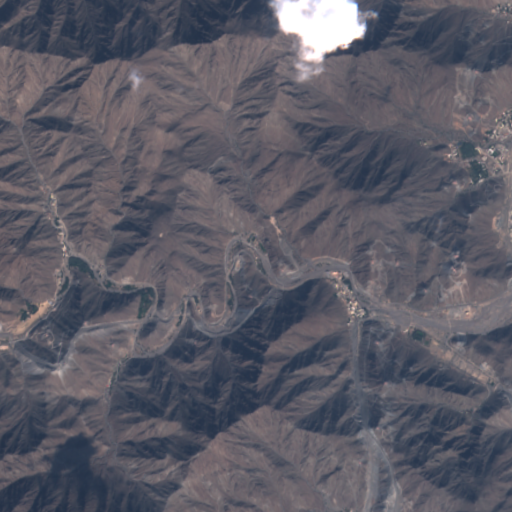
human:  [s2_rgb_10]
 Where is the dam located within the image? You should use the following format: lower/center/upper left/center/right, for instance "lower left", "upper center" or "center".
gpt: The dam is located in the center left of the image.
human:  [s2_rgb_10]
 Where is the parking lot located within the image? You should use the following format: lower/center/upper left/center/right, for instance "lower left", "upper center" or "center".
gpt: The parking lot is located in the lower left of the image.
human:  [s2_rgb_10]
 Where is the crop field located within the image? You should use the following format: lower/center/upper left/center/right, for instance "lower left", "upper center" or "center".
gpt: There is no crop field in the image.